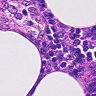
Metastatic tissue present: no